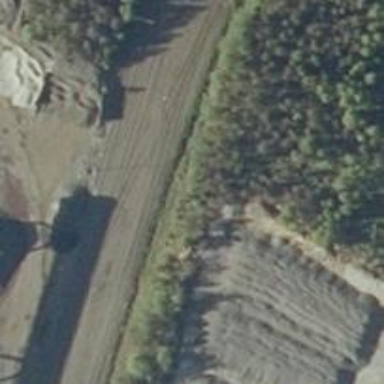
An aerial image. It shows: Railway spur service.